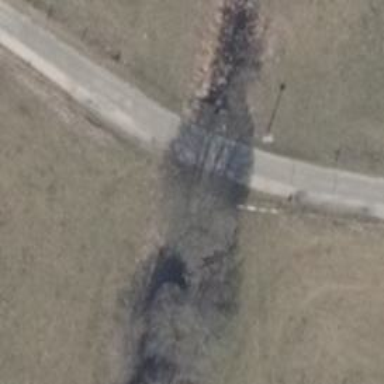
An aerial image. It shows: Concrete surface bridge over service road.